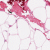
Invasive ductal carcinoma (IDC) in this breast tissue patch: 0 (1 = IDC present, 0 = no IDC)